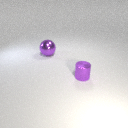
large purple metal sphere to the left of small purple metal cylinder